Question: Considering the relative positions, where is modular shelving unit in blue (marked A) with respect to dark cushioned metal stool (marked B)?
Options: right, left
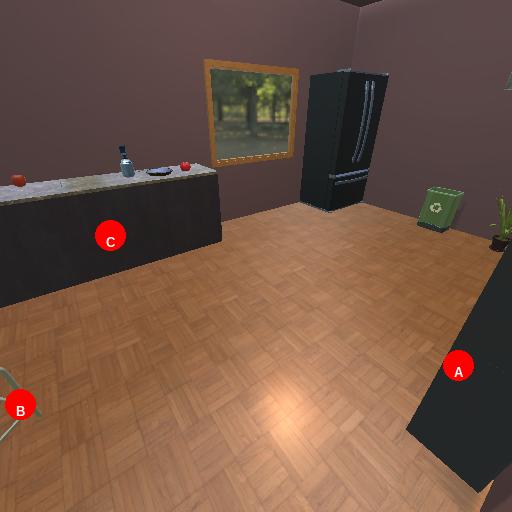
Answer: right